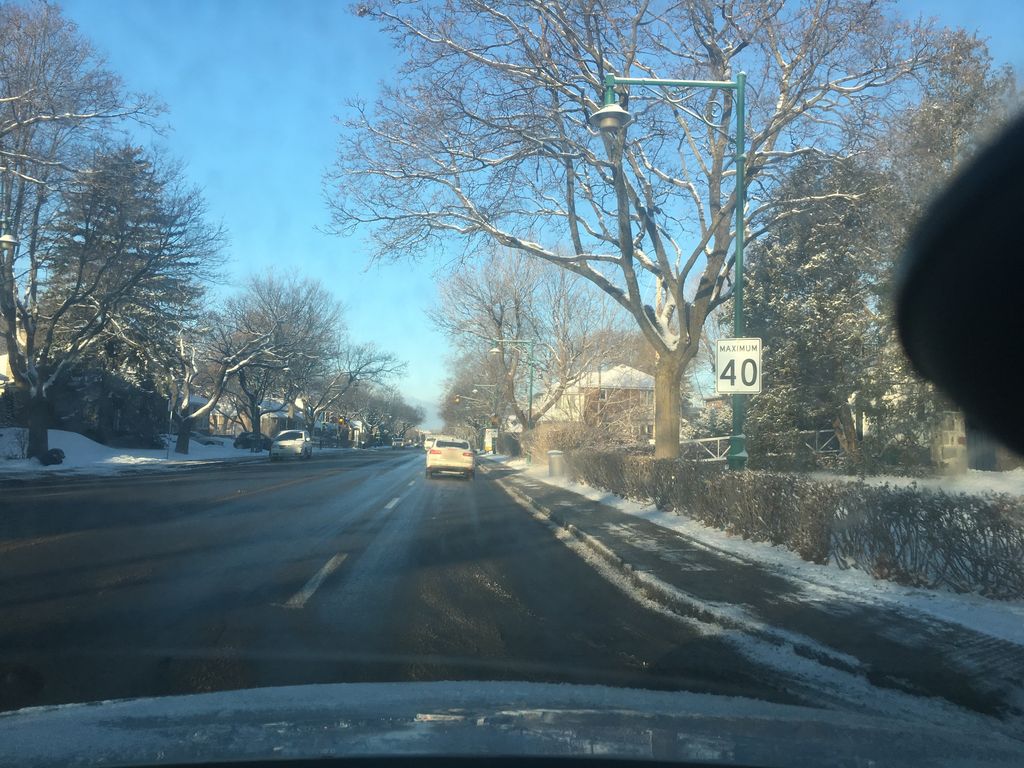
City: montreal